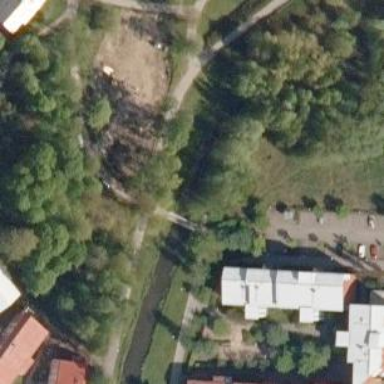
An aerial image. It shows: Footway on bridge.